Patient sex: M
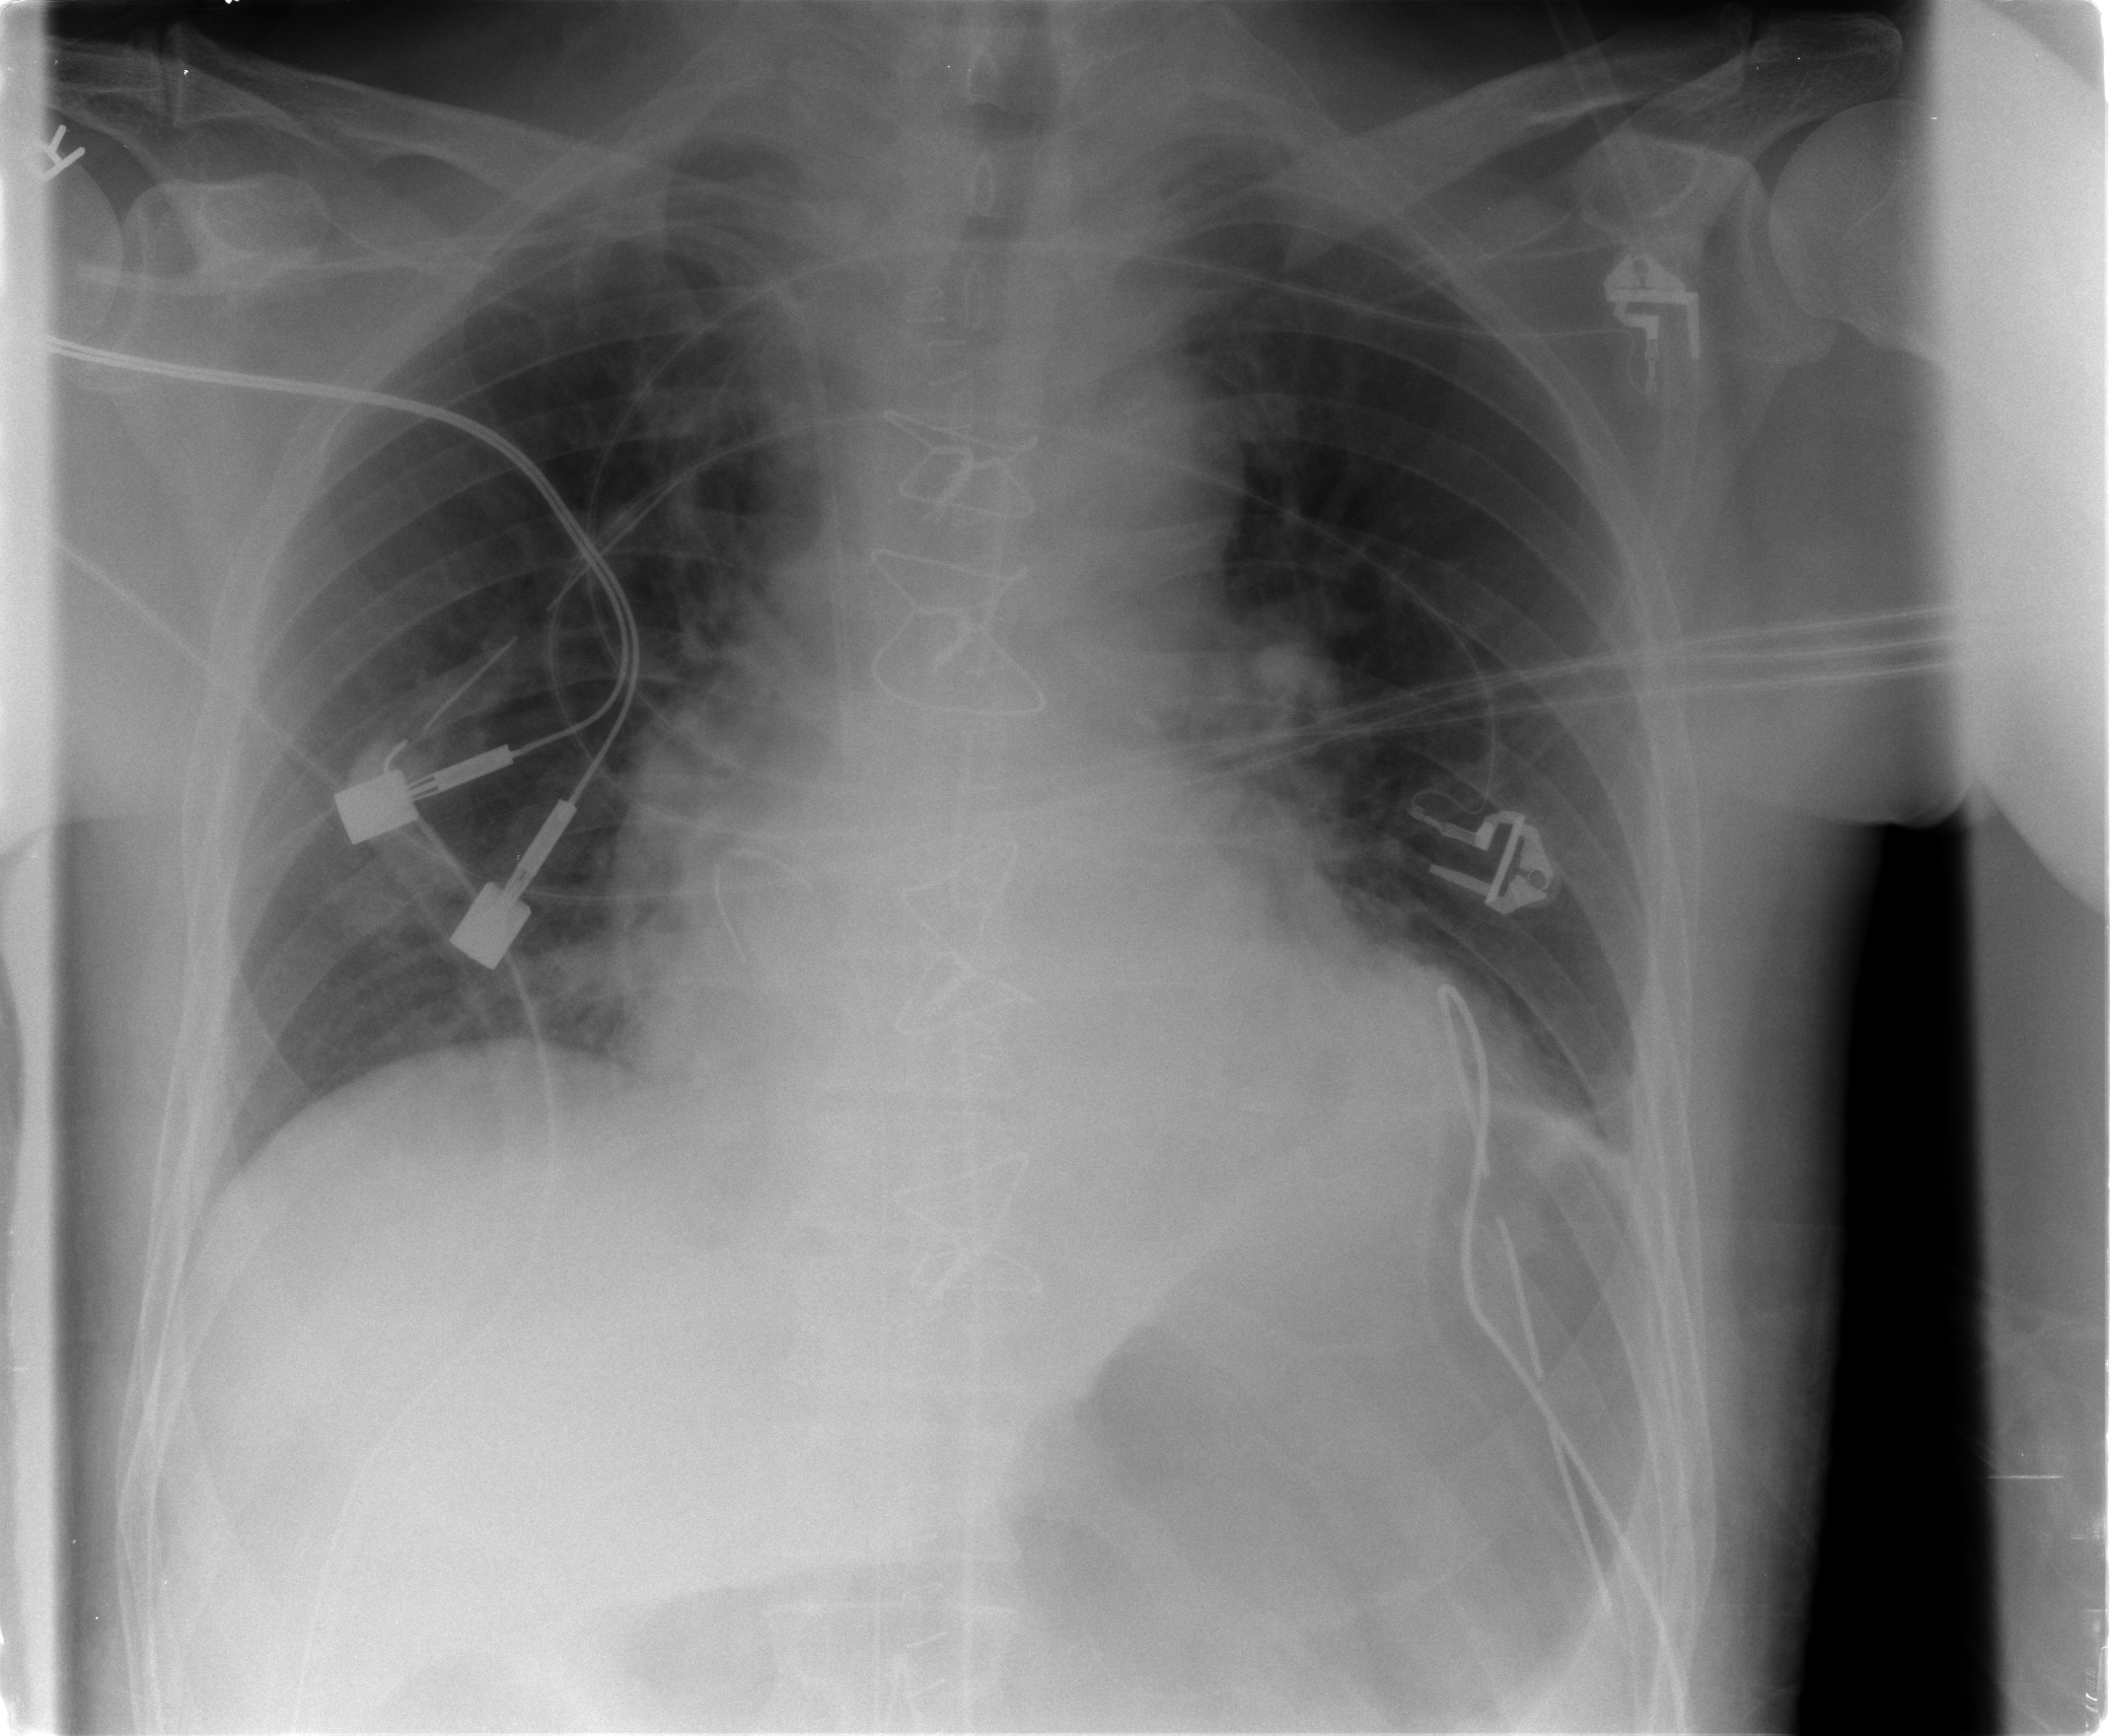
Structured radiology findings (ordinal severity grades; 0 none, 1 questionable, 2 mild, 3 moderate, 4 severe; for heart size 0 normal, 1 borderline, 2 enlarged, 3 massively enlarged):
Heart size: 0
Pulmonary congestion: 0
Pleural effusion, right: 0
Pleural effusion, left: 1
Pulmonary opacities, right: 0
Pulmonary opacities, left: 0
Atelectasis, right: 0
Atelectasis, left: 2